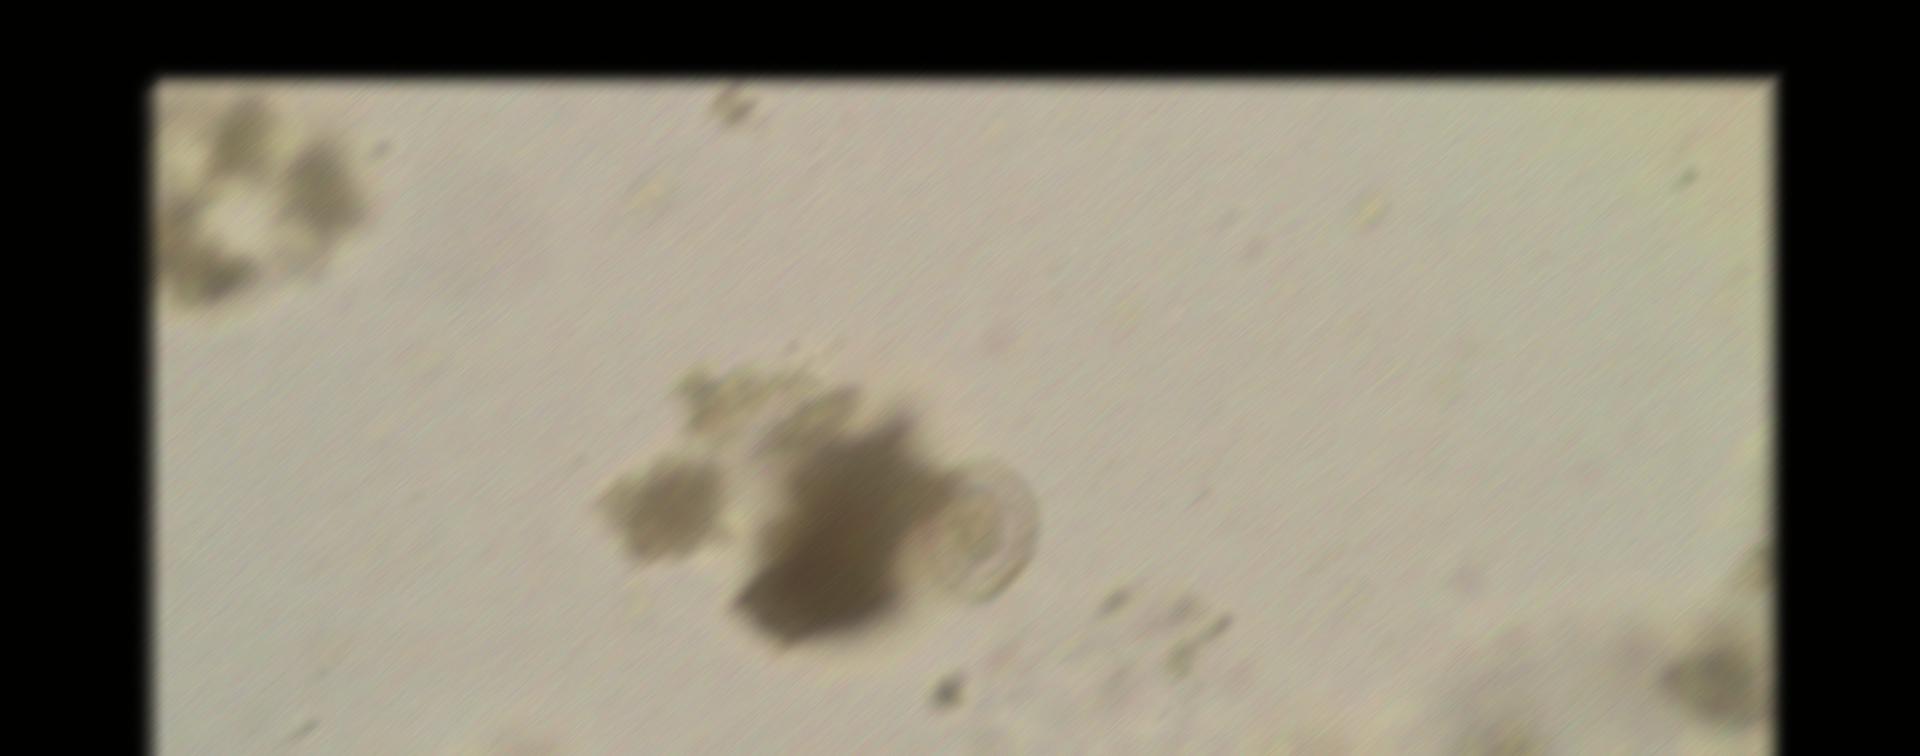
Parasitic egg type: Hymenolepis nana